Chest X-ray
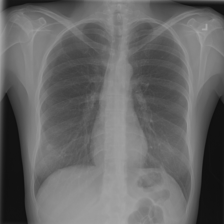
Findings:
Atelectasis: negative
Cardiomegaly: negative
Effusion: negative
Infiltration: negative
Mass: negative
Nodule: negative
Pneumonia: negative
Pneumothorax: negative
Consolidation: negative
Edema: negative
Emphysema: negative
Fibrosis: negative
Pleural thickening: negative
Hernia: negative